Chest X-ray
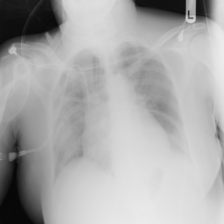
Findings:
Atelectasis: negative
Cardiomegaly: negative
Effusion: positive
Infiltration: positive
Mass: negative
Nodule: negative
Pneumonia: negative
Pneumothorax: negative
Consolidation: negative
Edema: negative
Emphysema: negative
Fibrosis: negative
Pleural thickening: negative
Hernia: negative